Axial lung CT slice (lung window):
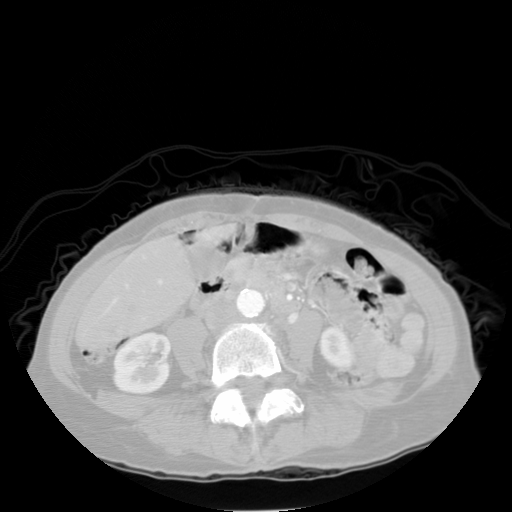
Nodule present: no